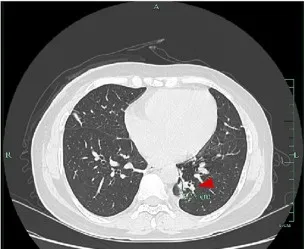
CT and PET-CT images of the patient. (H,I) CT images of the lung after 2 cycles of treatment showed decreased lung metastasis (shown by the red arrow compared with initial diagnosis).
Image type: radiology (ct)